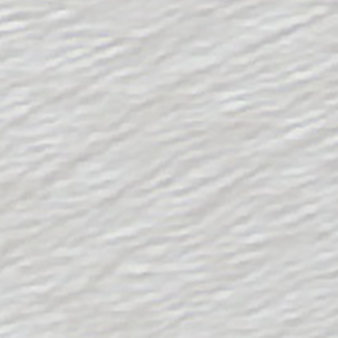
Label: other